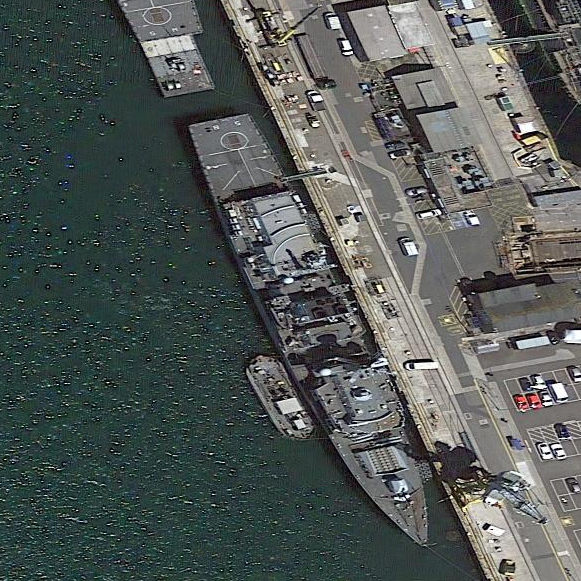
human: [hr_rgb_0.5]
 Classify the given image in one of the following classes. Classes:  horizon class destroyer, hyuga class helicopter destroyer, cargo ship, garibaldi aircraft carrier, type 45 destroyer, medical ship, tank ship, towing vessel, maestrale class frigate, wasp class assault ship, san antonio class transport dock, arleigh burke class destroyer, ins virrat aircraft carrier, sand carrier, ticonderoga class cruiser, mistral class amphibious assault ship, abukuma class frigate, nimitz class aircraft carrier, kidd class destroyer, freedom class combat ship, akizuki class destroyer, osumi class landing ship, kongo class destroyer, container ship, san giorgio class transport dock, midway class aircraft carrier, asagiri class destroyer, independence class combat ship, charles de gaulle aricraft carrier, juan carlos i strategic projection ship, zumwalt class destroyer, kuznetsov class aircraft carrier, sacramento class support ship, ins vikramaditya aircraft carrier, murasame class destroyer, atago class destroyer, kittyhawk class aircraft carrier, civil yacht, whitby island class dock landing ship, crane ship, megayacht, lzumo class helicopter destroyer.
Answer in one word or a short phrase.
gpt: Type 45 destroyer